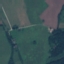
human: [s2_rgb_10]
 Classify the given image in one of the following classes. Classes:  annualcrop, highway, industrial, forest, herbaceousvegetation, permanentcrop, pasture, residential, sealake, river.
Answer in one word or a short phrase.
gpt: Pasture